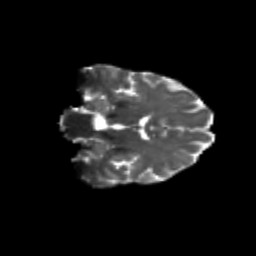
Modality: T2w
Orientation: coronal
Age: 61
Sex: male
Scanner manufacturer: siemens
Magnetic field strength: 3 T
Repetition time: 4.71 s
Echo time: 0.0906 s